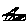
Label: line